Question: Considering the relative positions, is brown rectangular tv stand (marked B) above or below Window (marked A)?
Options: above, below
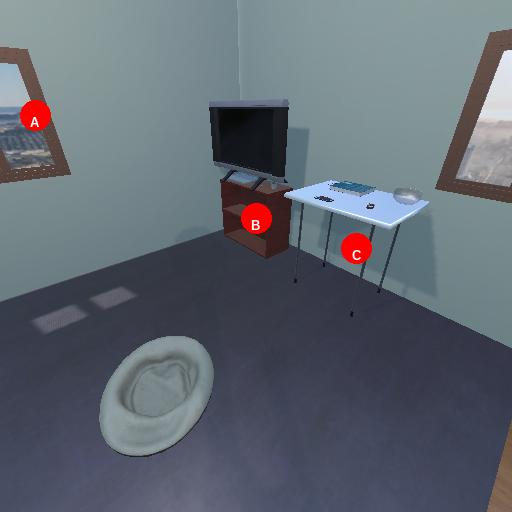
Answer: above